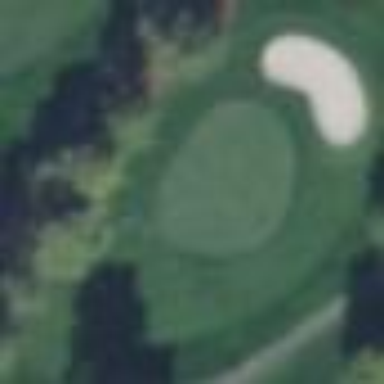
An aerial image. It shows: Golf fairway in the image.